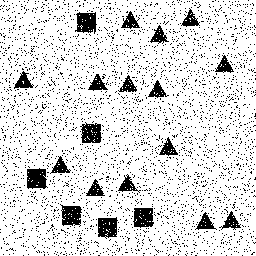
Squares: 6
Triangles: 14
Stars: 0
Total shapes: 20